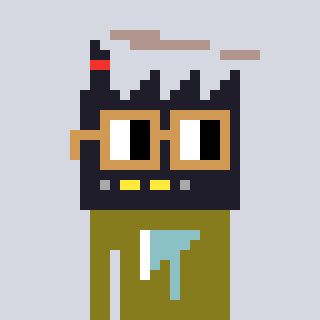
a pixel art character with square brown glasses, a factory-shaped head and a gunk-colored body on a cool background